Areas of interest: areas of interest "Industrial"
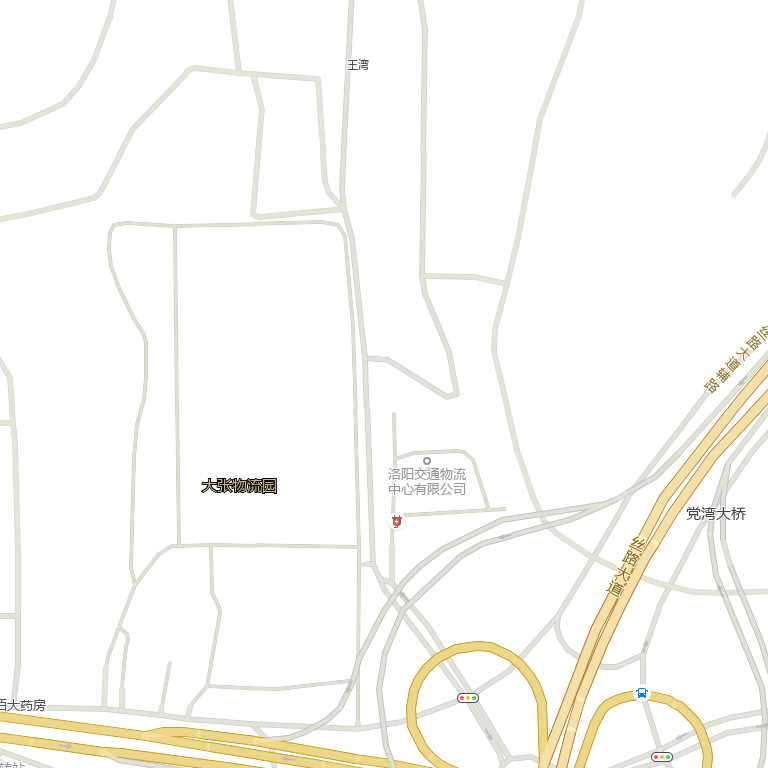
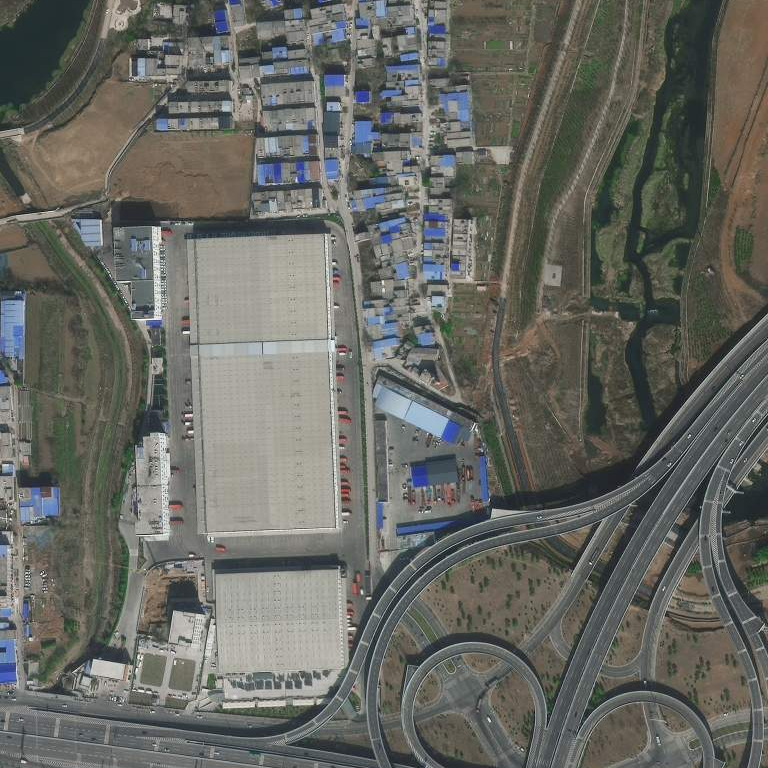